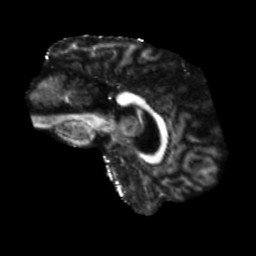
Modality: FA
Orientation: sagittal
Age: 56
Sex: male
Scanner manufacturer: siemens
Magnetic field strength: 3 T
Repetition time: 5.47 s
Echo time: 0.0854 s